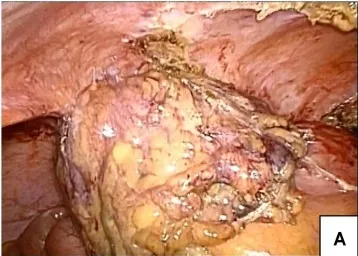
Surgical findings. . A. A tumor surrounded by fatty tissue and omentum was located in the ileocecal area, and an adhesion was formed between the right internal inguinal ring.
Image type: medical_photograph (other_medical_photograph)